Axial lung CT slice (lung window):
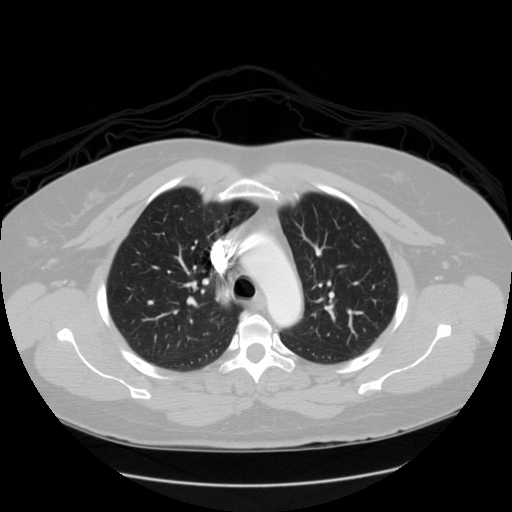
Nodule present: no